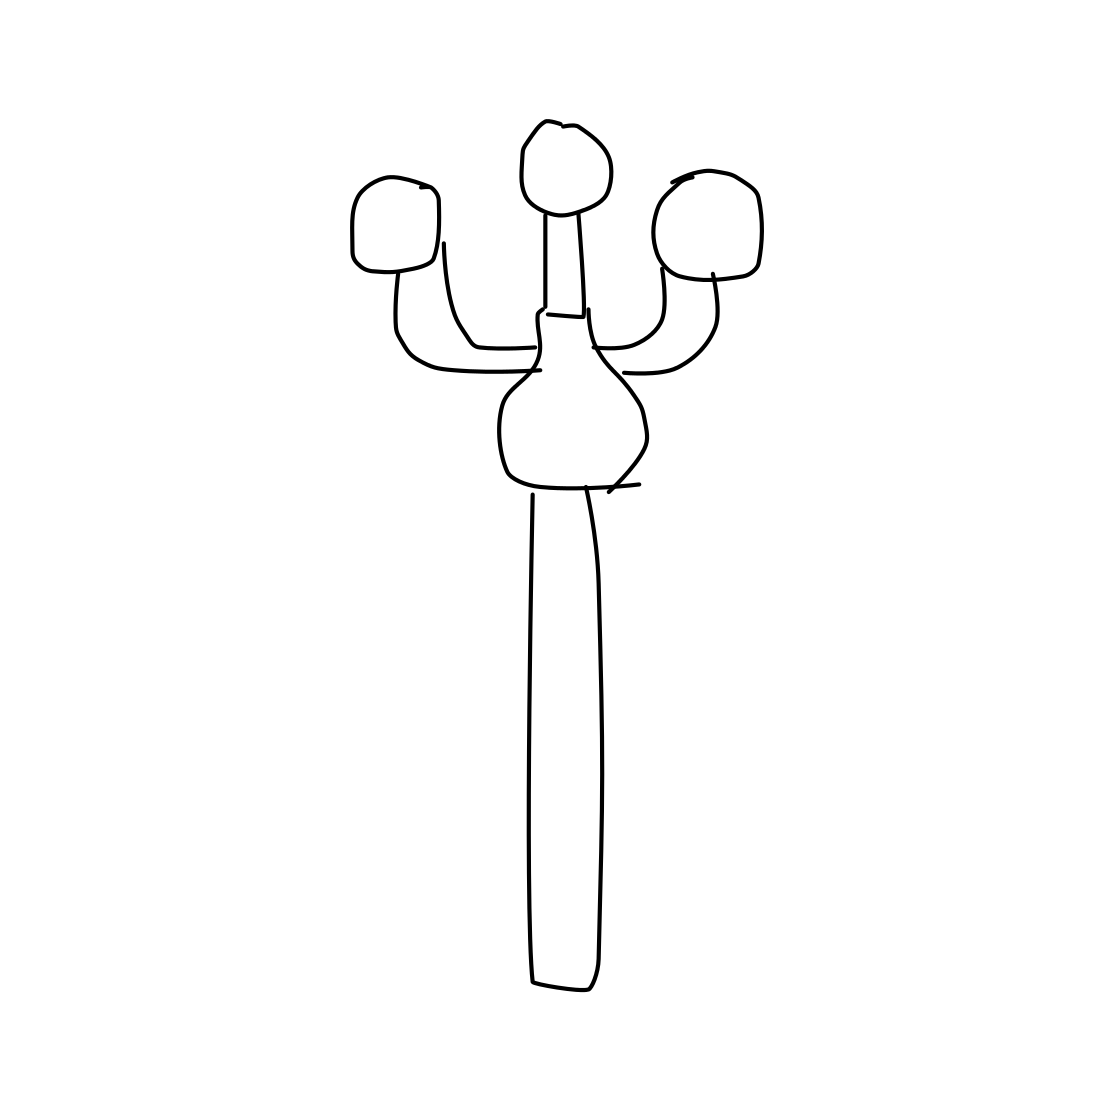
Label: streetlight